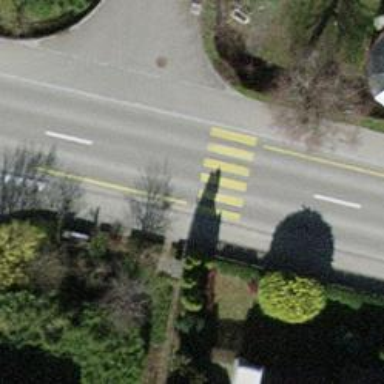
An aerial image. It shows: Uncontrolled zebra crossing on the road.